Question: I am making a hybrid mobile app and I want to apply the jQueryMobile-initialize method after I get html back from a webservice.. (by "hybrid mobile app" I mean that I start w an html page, use jQueryMobile for styling, and use ajax calls to web services to get data on button clicks etc. Finally, I fold all that into a native app.)
So, does anyone know if there is something like (pseudo)
$.initWithJQueryMobile($('#my_div_id'))
NOTE: I am not going to a new, data-role=page when I do the ws request/response.
Background: As you may know, when it initializes an html file, jqm changes this
'''
<select id="116" data-role="slider" >
<option value='no'>No</option>
<option value='yes'>Yes</option></select>
'''
into this

I want to do that AFTER my webservice returns - long after the pagecreate event has fired.
When you click or tap the flip toggle (they call it), it toggles between Yes and No.
To achieve this jqm is radically re-writing the dom with spans, divs and styles AND applying a javascript method to the onclick for the flip toggle.
I can steal the html from page-view-source, so if someone knows the jqm js method that makes it toggle I can take it from there (I know, big hack). Or .... is there an $.initWithJQueryMobile() function that we can use?
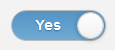
Answer: The tags I want to jqm-initialize are '<select>' jqm changes them into flip-toggles. jqm has us mark up the '<select>' with 'data-role='slider''
Anyway I am loading a bunch of selects in response to the user entering a 5th number in the zipcode box. It turns out that this works:
'''
// get an array of the &lt;select>s you want to initialize
var endorsement_controls = $('div#divEndorsements select');
endorsement_controls.each(function(){
// the next two lines make them flip toggles
$(this).slider();
$(this).slider('refresh');
});
'''
'$.slider()' is what they call a widget. There is an analog for most if not all the controls, I guess.
I got the game-changing hint from <URL>